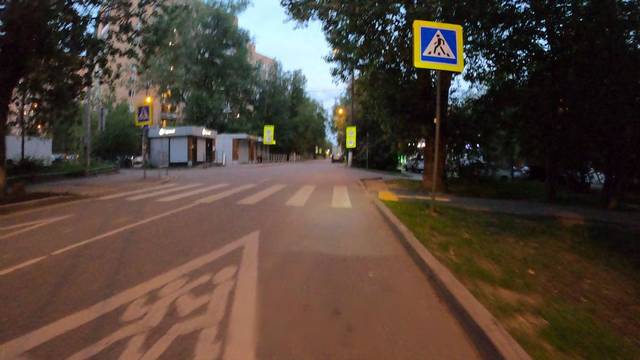
Region: Russia
Coordinates: 55.67, 37.282